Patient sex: M
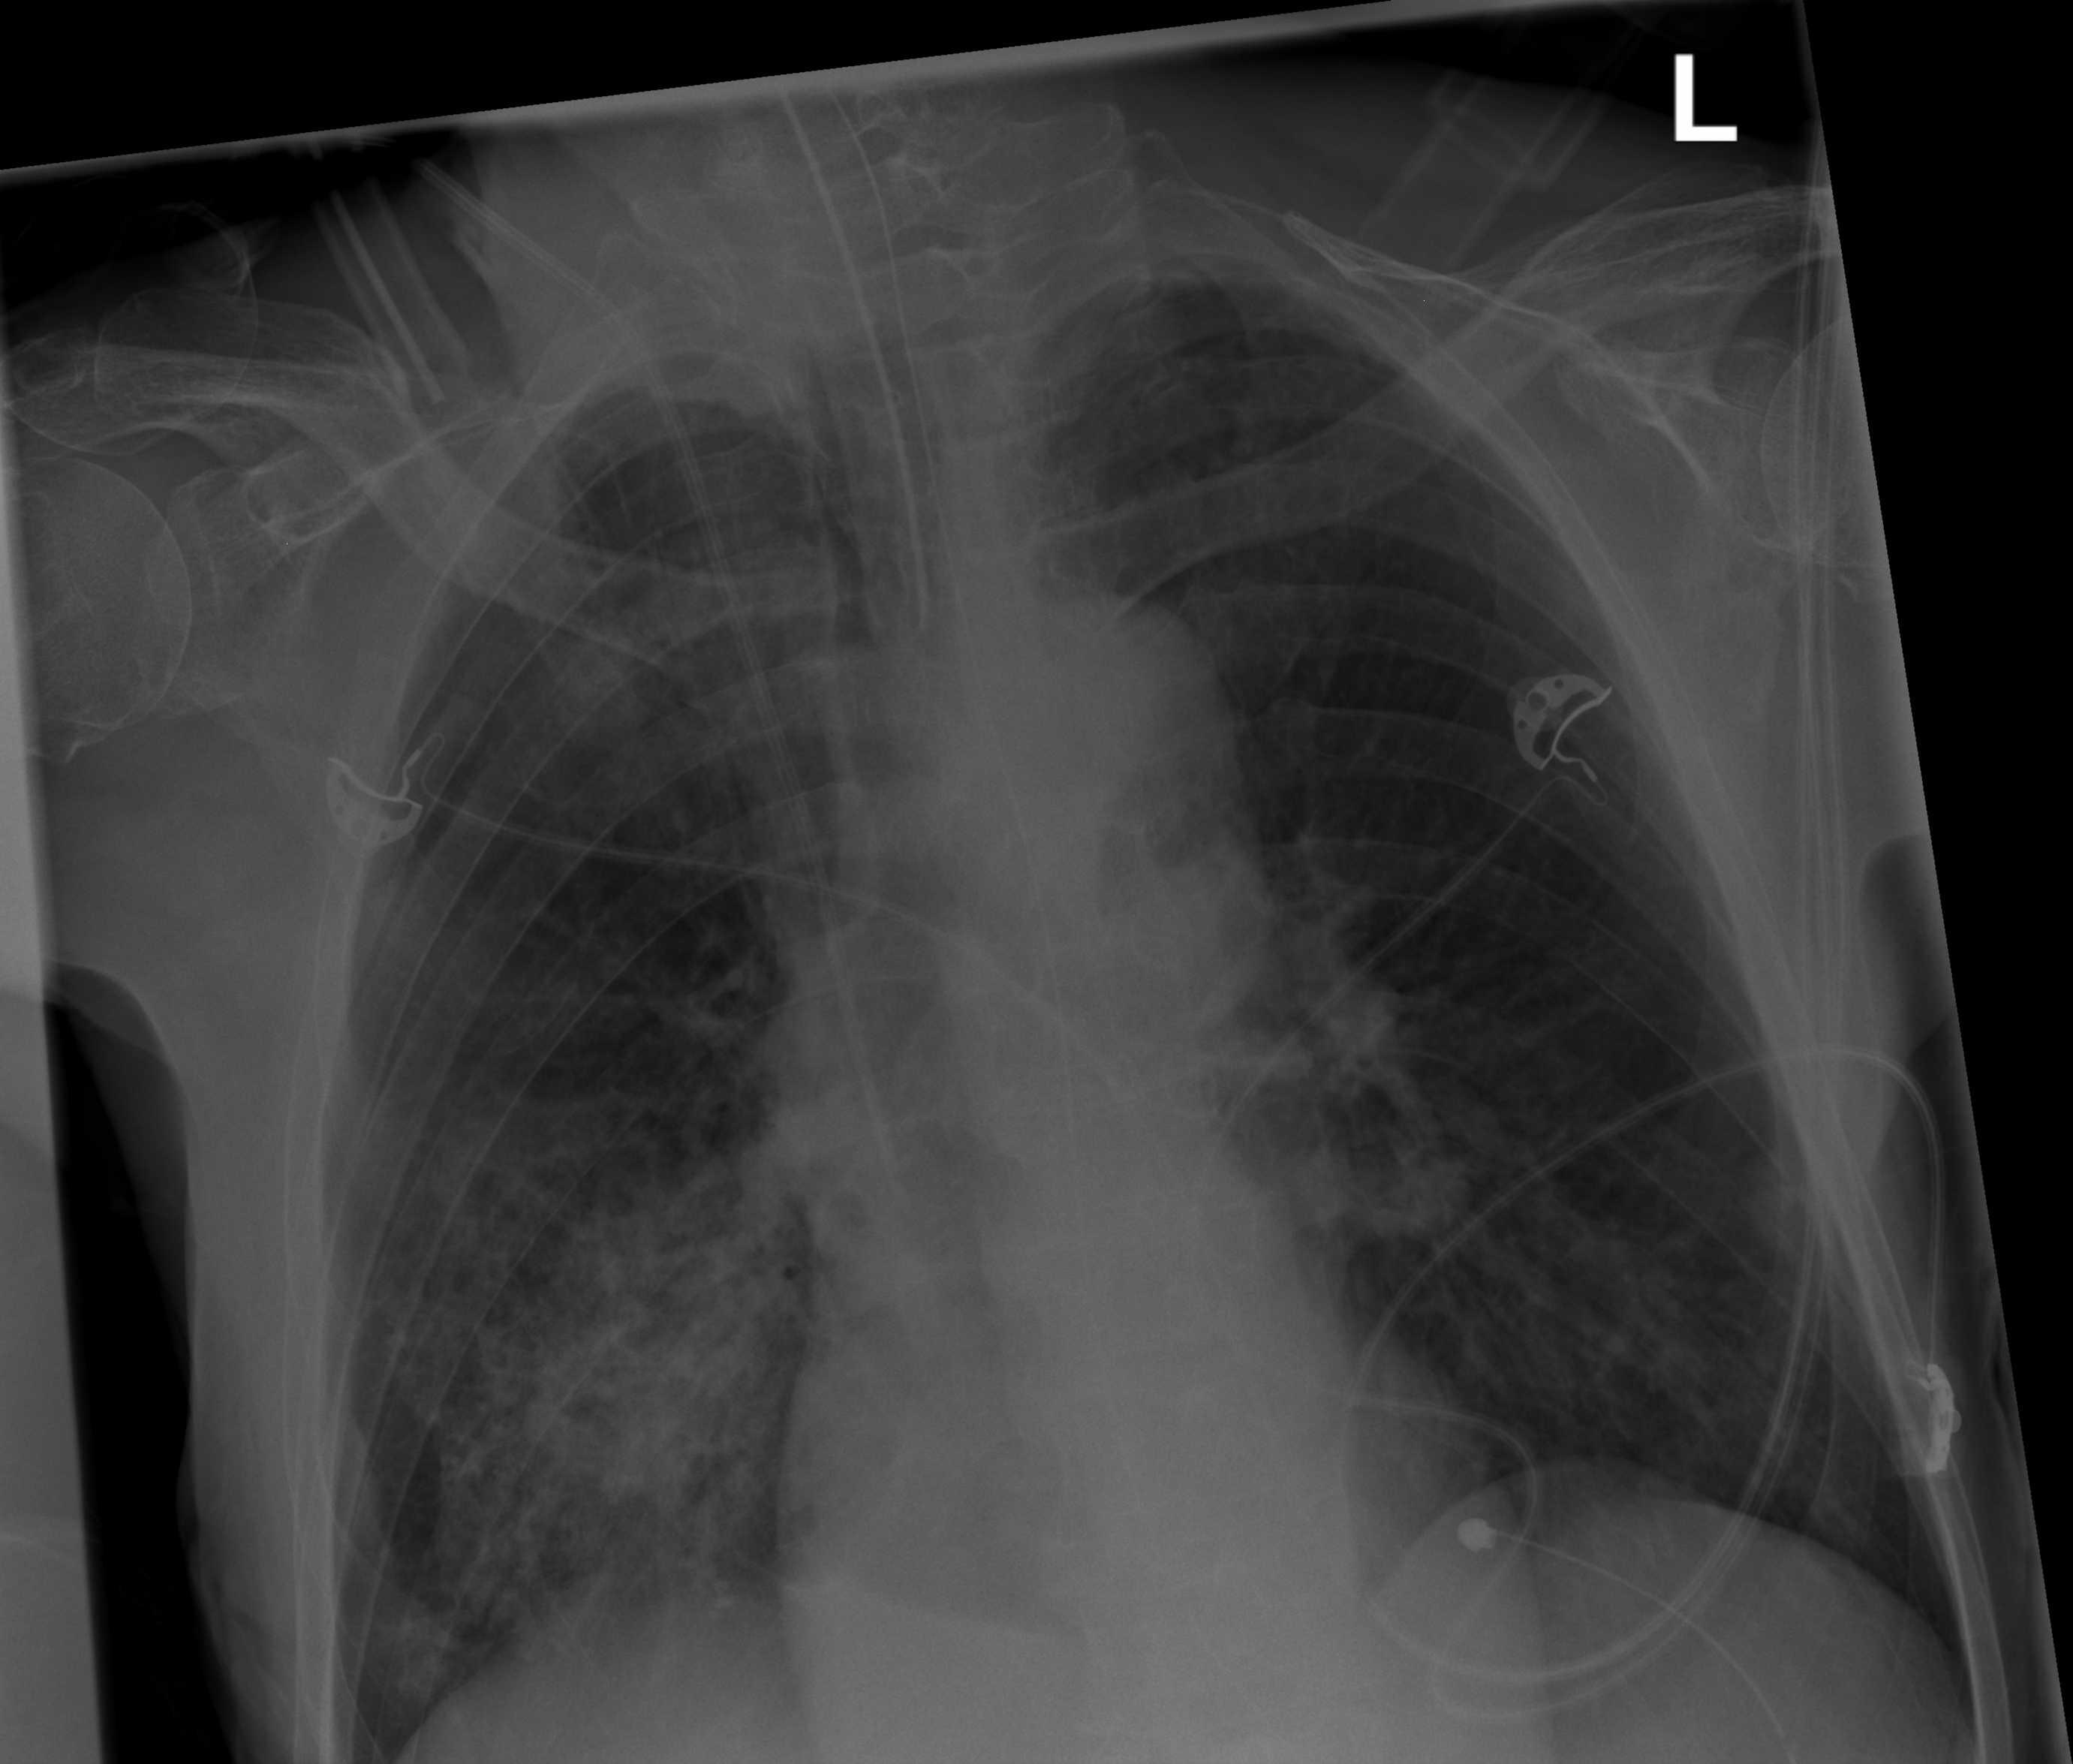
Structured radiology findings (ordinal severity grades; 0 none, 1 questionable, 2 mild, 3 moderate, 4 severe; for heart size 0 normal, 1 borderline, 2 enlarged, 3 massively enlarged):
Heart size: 0
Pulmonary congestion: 0
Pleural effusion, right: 0
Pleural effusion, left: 0
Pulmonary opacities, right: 3
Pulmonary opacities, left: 2
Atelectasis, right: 2
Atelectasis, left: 2